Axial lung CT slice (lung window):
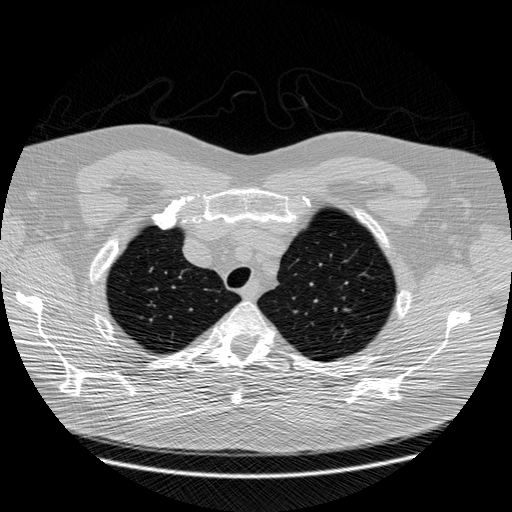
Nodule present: no